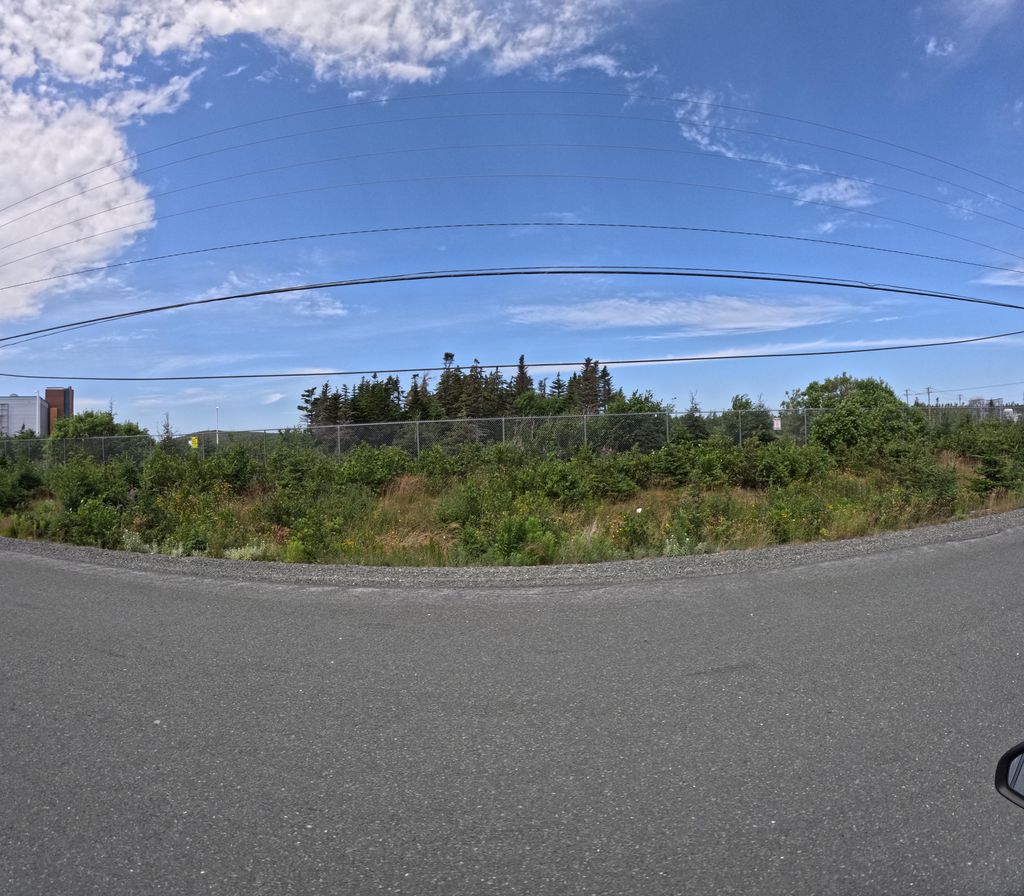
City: st_johns